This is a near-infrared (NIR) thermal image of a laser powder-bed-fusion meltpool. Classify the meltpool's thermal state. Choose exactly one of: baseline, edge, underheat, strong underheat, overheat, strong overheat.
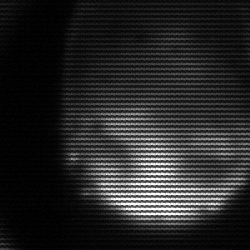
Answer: edge